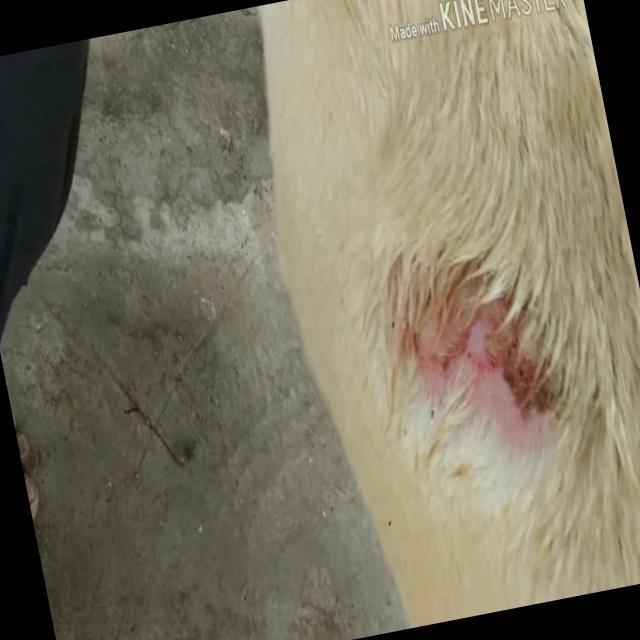
Canine dermatitis — inflammation of the skin presenting with erythema, pruritus, papules, and excoriation. May be allergic, contact, or atopic in origin.